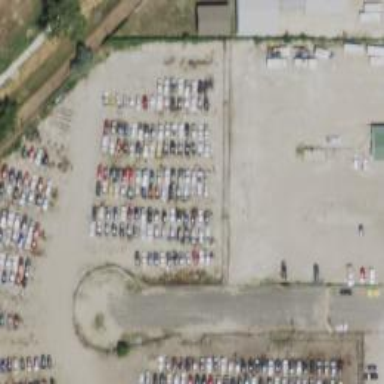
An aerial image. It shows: Scrap yard located in industrial area.